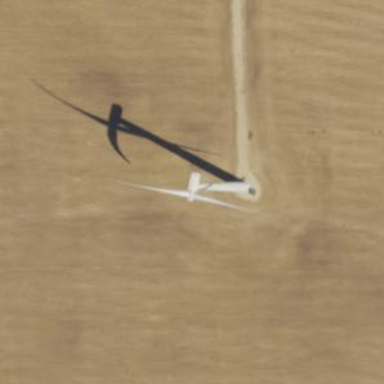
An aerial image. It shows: Wind generator powered by horizontal axis wind turbine.